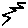
Label: zigzag